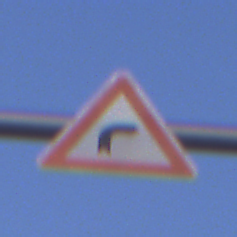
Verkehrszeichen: KurveRechts
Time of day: SunriseSunset
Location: Outdoor (Nature)
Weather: Clear
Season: NotSpecified
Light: Natural